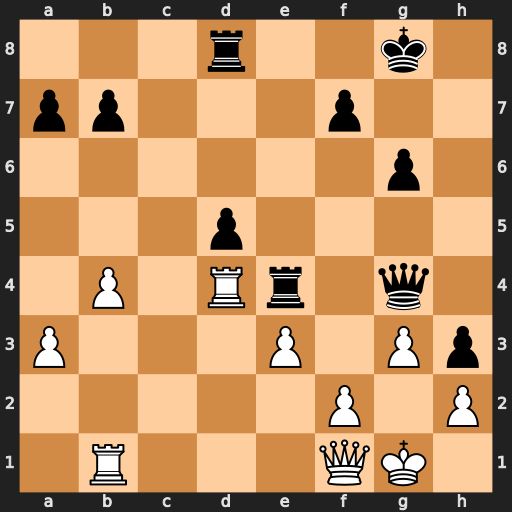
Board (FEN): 3r2k1/pp3p2/6p1/3p4/1P1Rr1q1/P3P1Pp/5P1P/1R3QK1
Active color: w
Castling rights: -
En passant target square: -
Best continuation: f3 Rxd4 fxg4